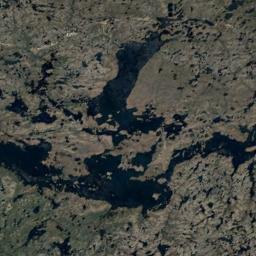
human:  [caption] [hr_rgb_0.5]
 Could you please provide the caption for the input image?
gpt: There is a large land mixed with green and brown in the river in a wetland .

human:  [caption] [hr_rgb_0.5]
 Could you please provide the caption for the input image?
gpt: The wetland consists of bare land and water .

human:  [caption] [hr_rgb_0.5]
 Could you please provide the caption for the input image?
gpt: There is a straight path through this wetland .

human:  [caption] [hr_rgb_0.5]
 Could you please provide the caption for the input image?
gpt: There are many different areas of water surrounded by wetlands .

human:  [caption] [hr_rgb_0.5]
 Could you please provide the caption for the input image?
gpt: There are many water areas of different sizes on the wetland .